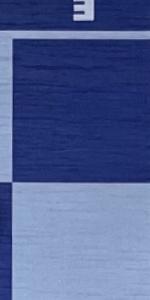
Label: Empty